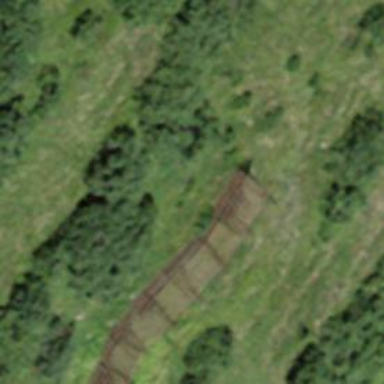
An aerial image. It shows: Fence designed to prevent avalanches.